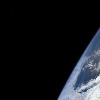
Label: space